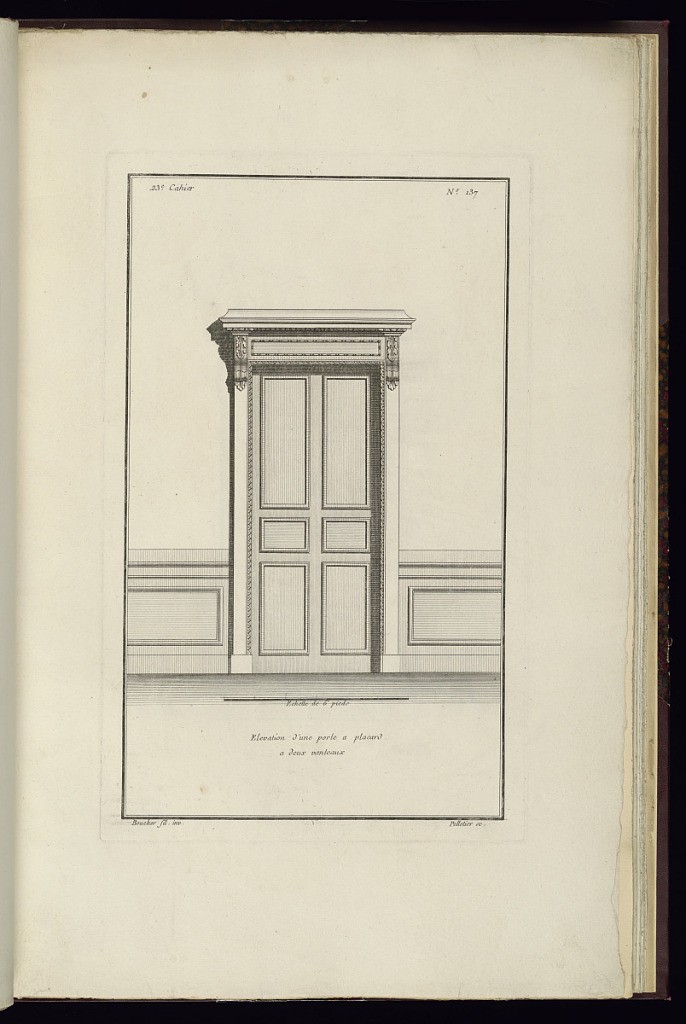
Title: Elevation d'une porte à placard à deux vanteaux
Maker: Juste-François Boucher, French, 1736 – 1782
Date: ca. 1775
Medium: Engraving on off white laid paper
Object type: Print
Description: Design for a double door closet decorated with ornament motifs including egg and dart, bead and bar, lamb tongue, and acanthus leaves. The plate is signed.